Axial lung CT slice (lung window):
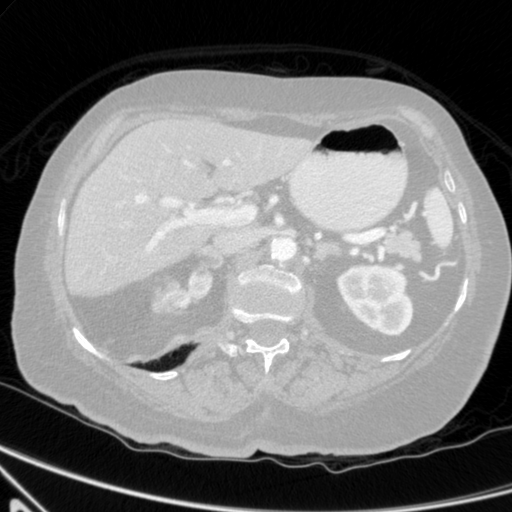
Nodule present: no